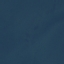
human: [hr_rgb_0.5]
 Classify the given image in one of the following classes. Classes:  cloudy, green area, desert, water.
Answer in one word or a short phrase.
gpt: water